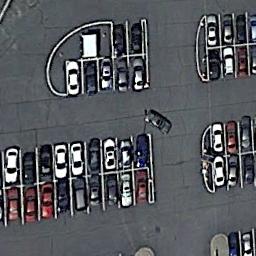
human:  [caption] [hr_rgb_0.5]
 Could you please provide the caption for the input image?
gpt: There are many different colors and styles of cars in the parking lot .

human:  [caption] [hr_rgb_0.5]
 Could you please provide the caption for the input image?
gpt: There is a white building by the parking lot .

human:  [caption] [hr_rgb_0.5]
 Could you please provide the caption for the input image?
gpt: There are some cars on the parking lot .

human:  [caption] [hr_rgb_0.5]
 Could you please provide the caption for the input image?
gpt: The parking lot has some cars arranged neatly in lines .

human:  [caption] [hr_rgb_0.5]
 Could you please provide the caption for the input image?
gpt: There are some cars on the parking lot .